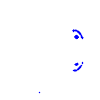
Particle: kaon